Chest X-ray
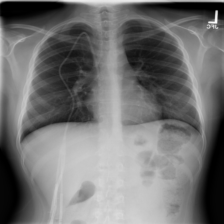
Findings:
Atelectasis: negative
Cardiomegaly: negative
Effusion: negative
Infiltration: negative
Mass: negative
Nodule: negative
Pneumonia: negative
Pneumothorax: negative
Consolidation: negative
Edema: negative
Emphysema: negative
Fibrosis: negative
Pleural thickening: negative
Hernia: negative